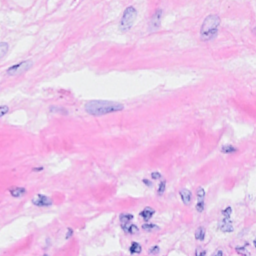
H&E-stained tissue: Breast